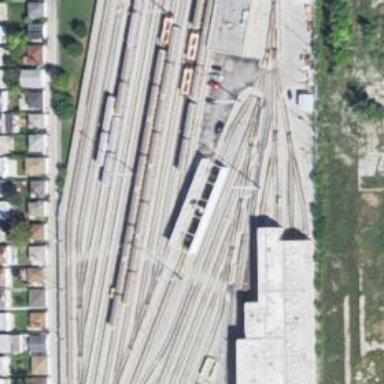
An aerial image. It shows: Yard area with electrified rail tracks.